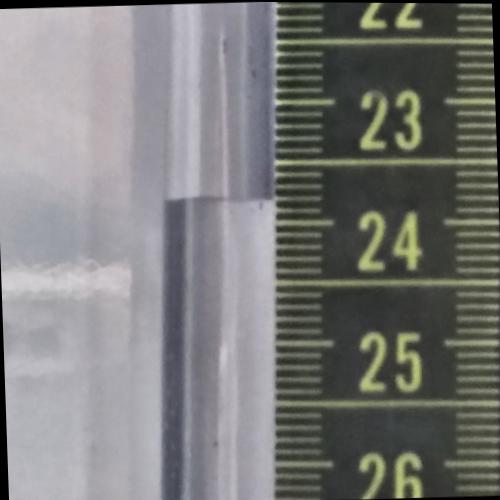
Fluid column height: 23.8 cm